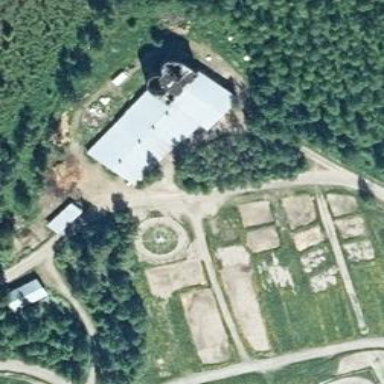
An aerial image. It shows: Farmyard area.